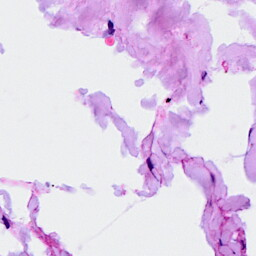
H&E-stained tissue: Breast